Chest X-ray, PA view. Patient: 63 years old, sex F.
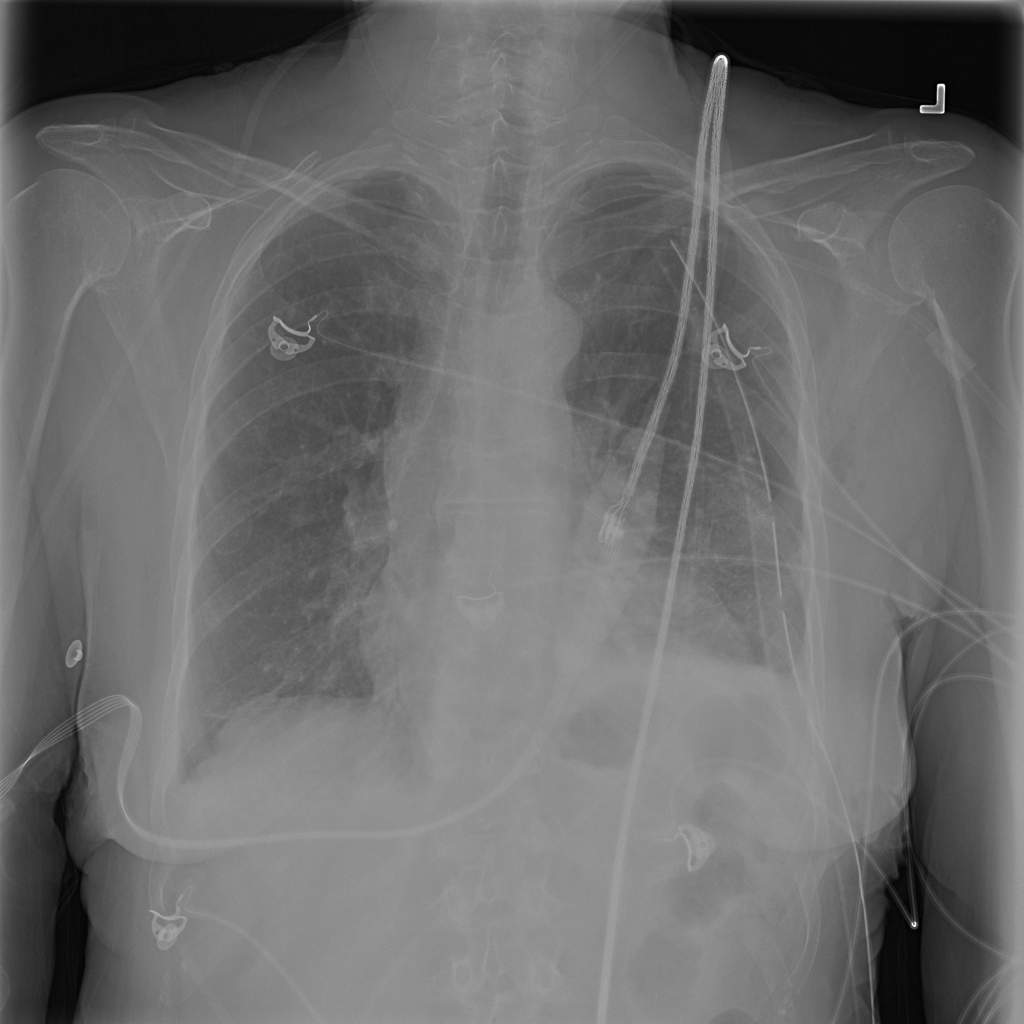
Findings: Atelectasis, Pneumothorax